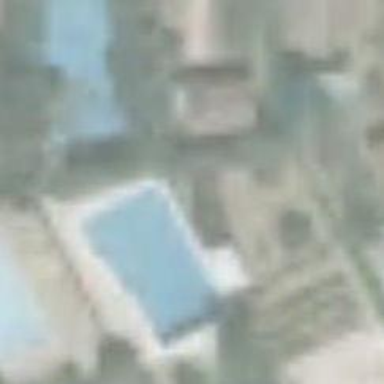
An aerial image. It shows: Swimming pool located in leisure land.